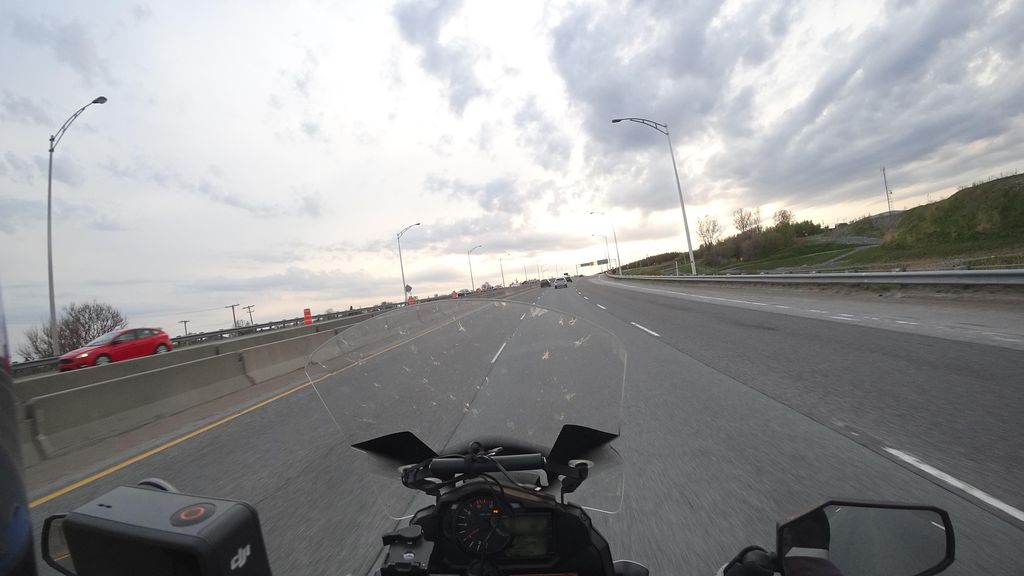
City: quebec_city